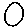
Label: circle